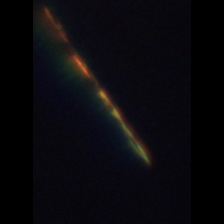
Taxon: Psuedo-nitzschia
Group: Diatoms